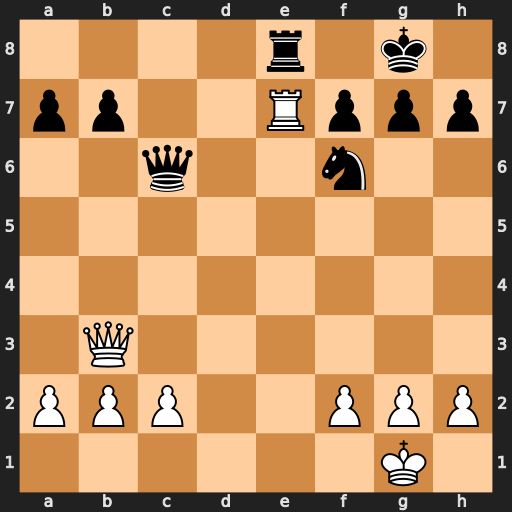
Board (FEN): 4r1k1/pp2Rppp/2q2n2/8/8/1Q6/PPP2PPP/6K1
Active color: w
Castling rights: -
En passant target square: -
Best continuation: Qxf7+ Kh8 Qxg7#